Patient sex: M
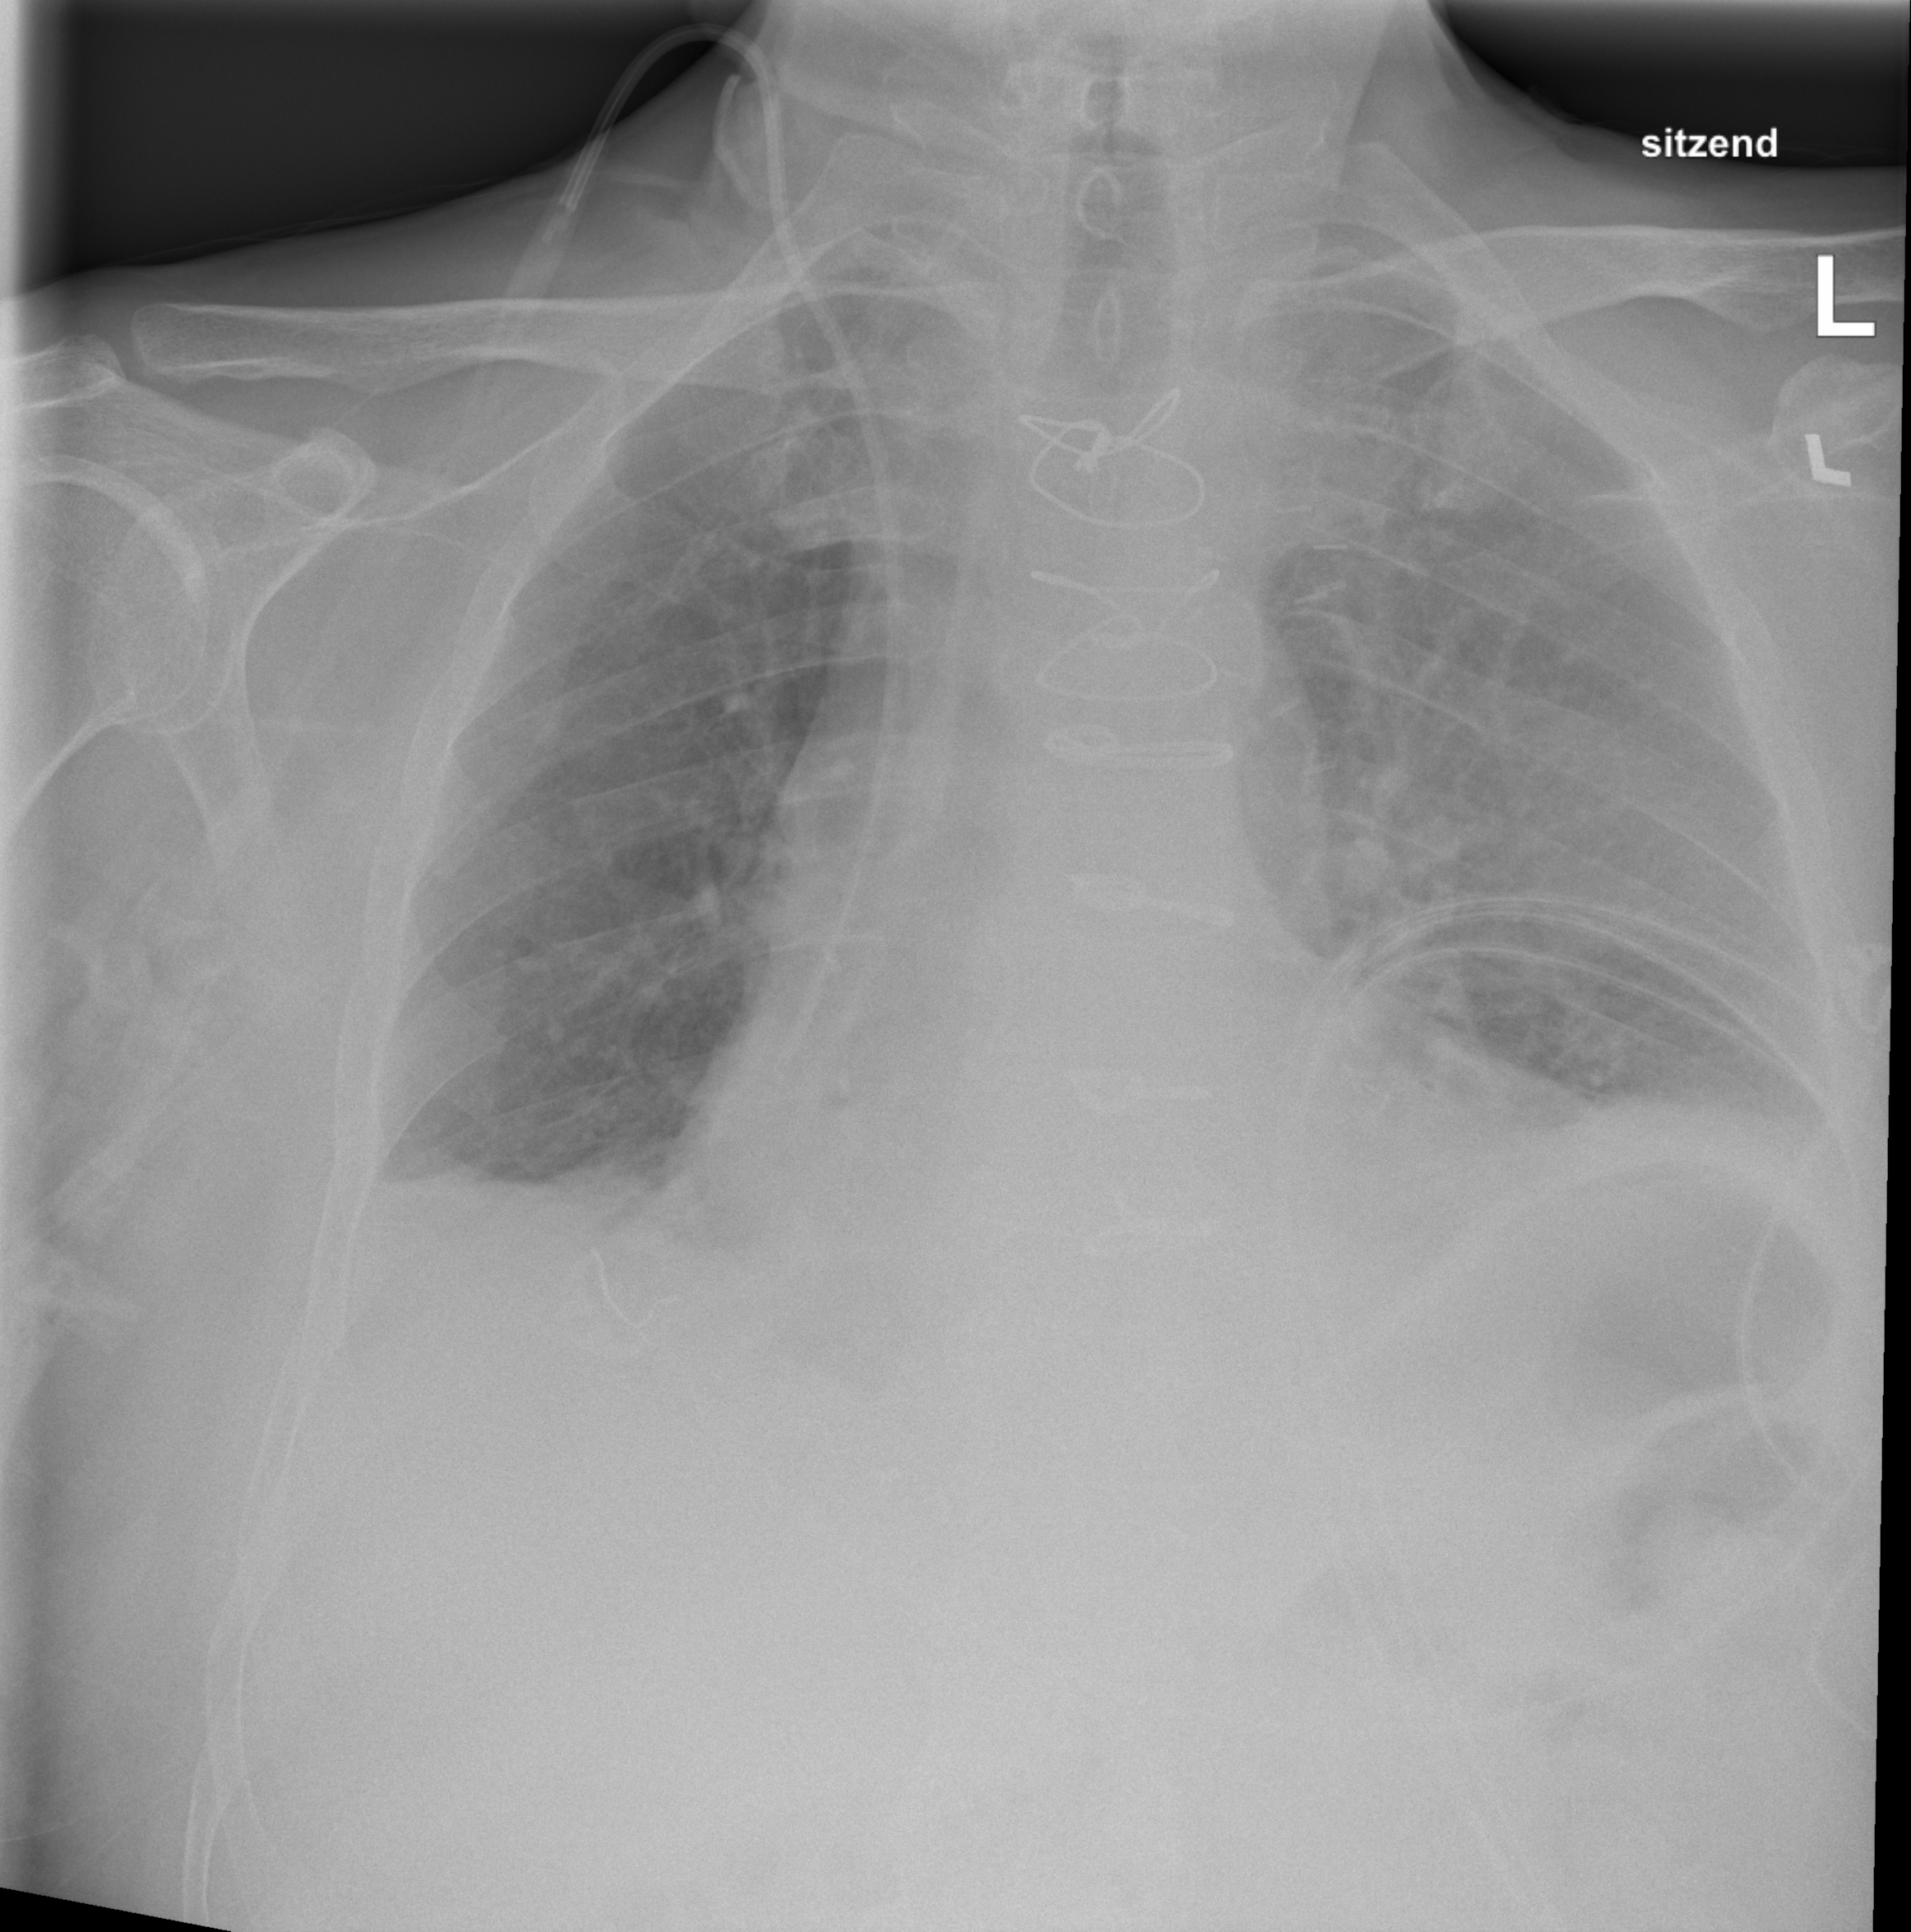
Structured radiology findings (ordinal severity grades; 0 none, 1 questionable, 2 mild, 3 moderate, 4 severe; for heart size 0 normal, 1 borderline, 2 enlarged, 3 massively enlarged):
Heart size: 2
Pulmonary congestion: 0
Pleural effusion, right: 2
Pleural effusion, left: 2
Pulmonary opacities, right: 0
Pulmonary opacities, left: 1
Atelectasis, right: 2
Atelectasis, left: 2